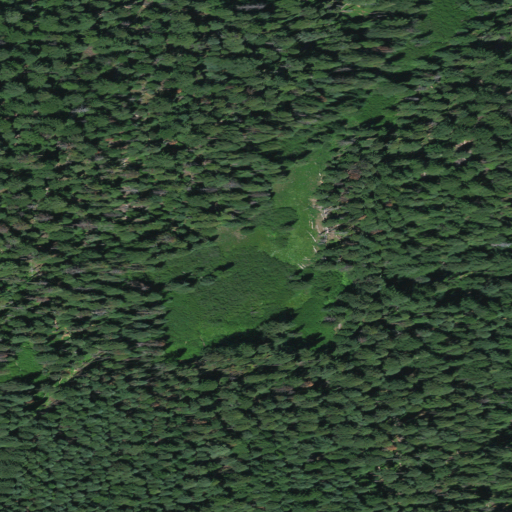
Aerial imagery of plain(s) in Oregon named Grayback Glades containing evergreen forest and woody wetlands